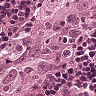
Metastatic tissue present: yes